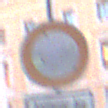
Verkehrszeichen: VerbotFahrzeugeAllerArt
Zusatzzeichen unten: SonstigeFahrzeugePersonengruppenFrei3
Umgebung: Outdoor, Urban
Tageszeit: SunriseSunset
Wetter: Clear
Licht: Natural
Jahreszeit: NotSpecified
Kontrast: MediumContrast